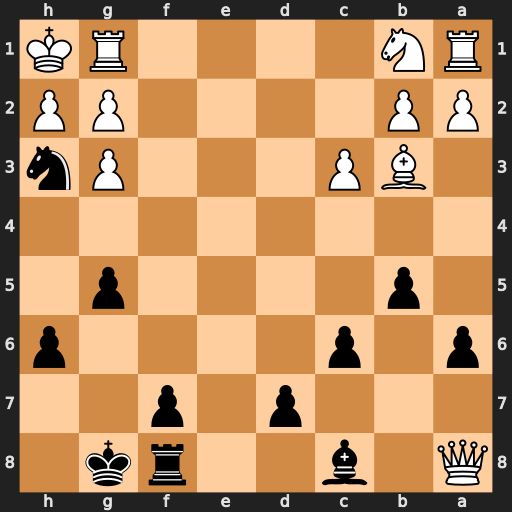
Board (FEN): Q1b2rk1/3p1p2/p1p4p/1p4p1/8/1BP3Pn/PP4PP/RN4RK
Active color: b
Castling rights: -
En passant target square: -
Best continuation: Nf2#